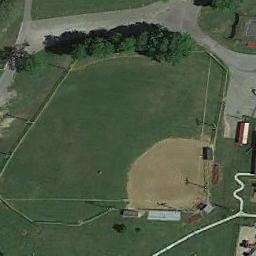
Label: baseball_diamond